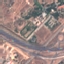
Land use / land cover class: Highway